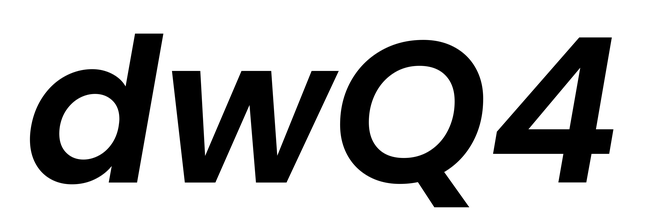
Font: Poppins-SemiBoldItalic